Question: Someone can explain how to do this query:
i must select all the fields with no duplicate "idPrdodotto"

That's my not working query:
'''
SELECT *
FROM riempie1
WHERE idProdotto IN (SELECT DISTINCT idProdotto
FROM riempie1
);
'''
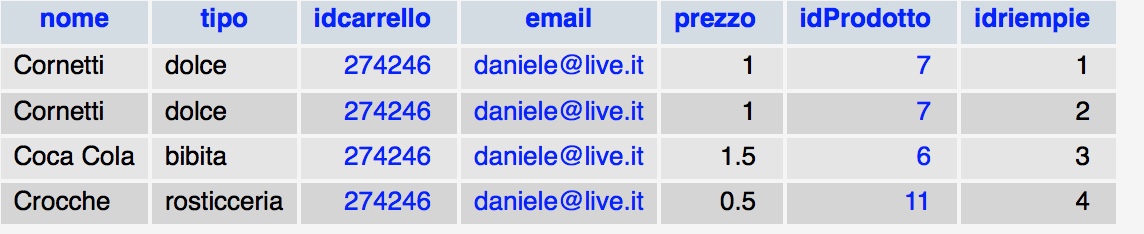
Answer: You appear to be learning SQL, so I'll be a bit verbose.
The 'SELECT DISTINCT' in the 'IN' subquery does nothing. Nothing at all. The 'IN' implicitly does a 'SELECT DISTINCT' because if something is in '(1, 2, 3)', then that something is in '(1, 1, 1, 2, 2, 3)'.
What you want to do is to count the number of times that 'idProdotto' appears in the table. You want the 'idProdotto' values that only appear once.
A typical approach would use 'GROUP BY', 'COUNT(*)' and 'HAVING'.